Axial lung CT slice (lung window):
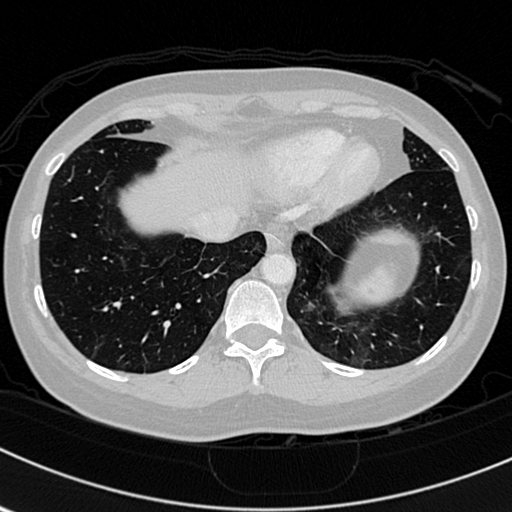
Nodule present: no